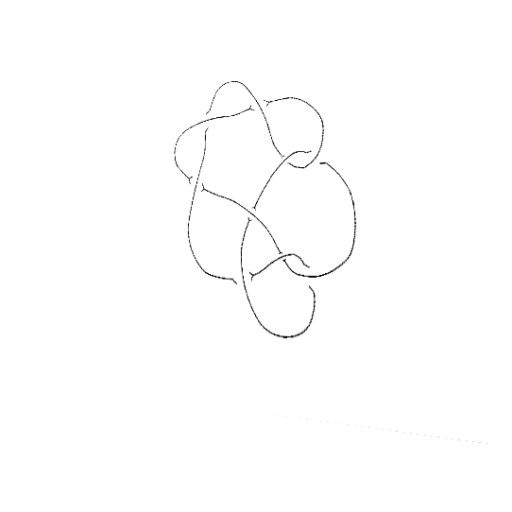
Crossing number: 9